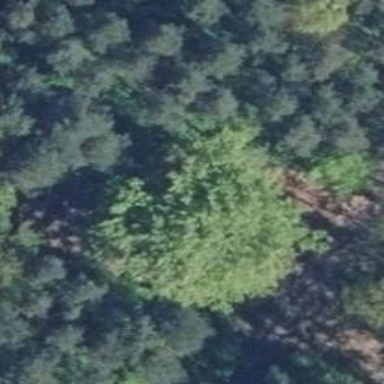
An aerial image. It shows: Natural monument featuring deciduous broadleaved tree.